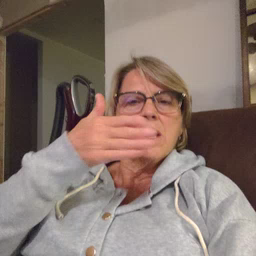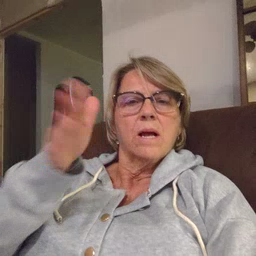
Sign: flag